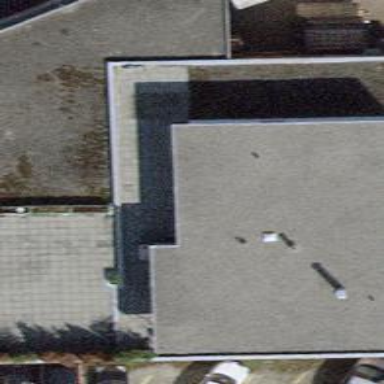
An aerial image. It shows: Industrial building with flat roof.